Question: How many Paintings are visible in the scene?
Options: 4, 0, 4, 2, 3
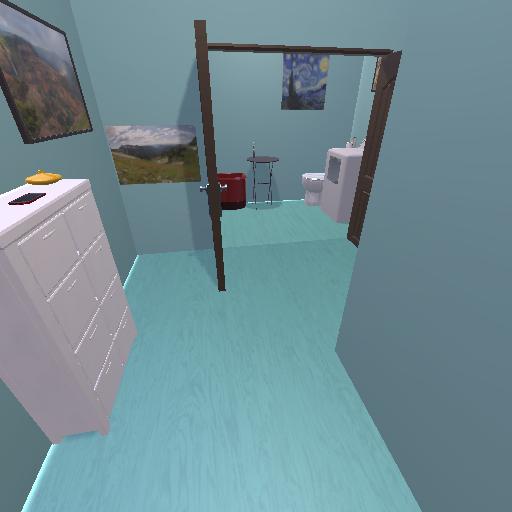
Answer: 4